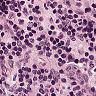
Metastatic tissue present: no